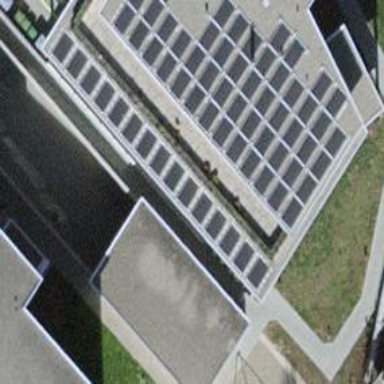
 consisting of solar photovoltaic panels."